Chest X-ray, PA view. Patient: 41 years old, sex M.
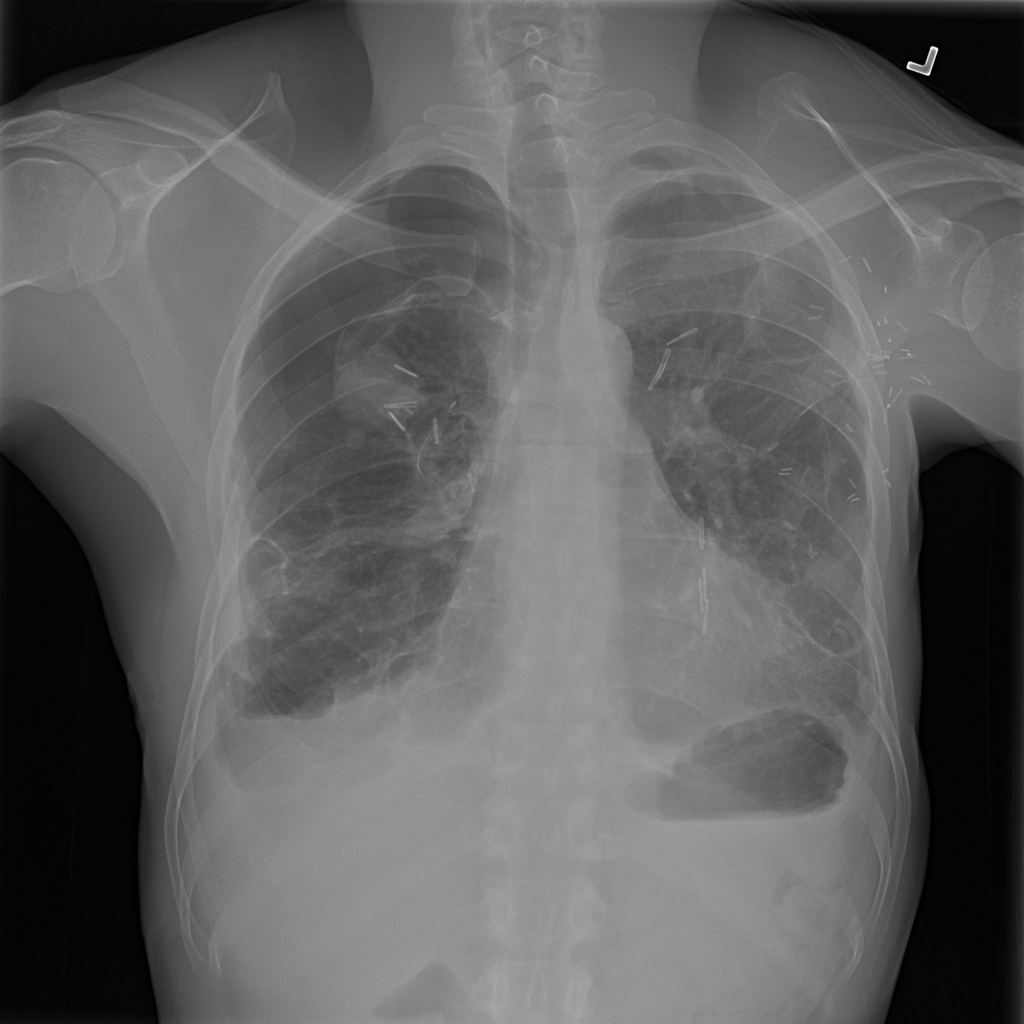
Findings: Pleural_Thickening, Pneumothorax